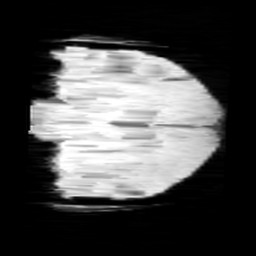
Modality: minIP
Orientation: coronal
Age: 9
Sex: female
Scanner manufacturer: siemens
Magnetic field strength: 3 T
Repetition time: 0.027 s
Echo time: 0.02 s